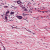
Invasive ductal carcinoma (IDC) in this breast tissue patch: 0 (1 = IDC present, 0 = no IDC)